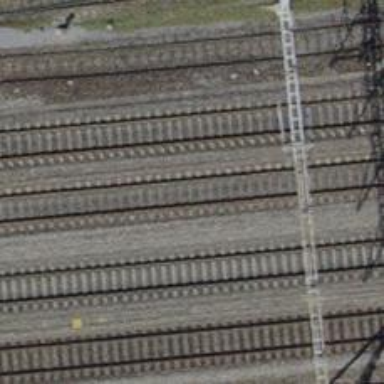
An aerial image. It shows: Single-track railway with electrified contact lines.